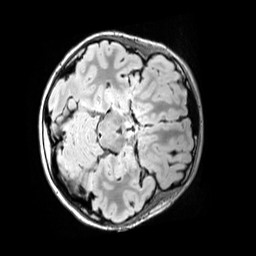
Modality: FLAIR
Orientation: axial
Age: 12
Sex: male
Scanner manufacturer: siemens
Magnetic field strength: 3 T
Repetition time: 5 s
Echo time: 0.388 s